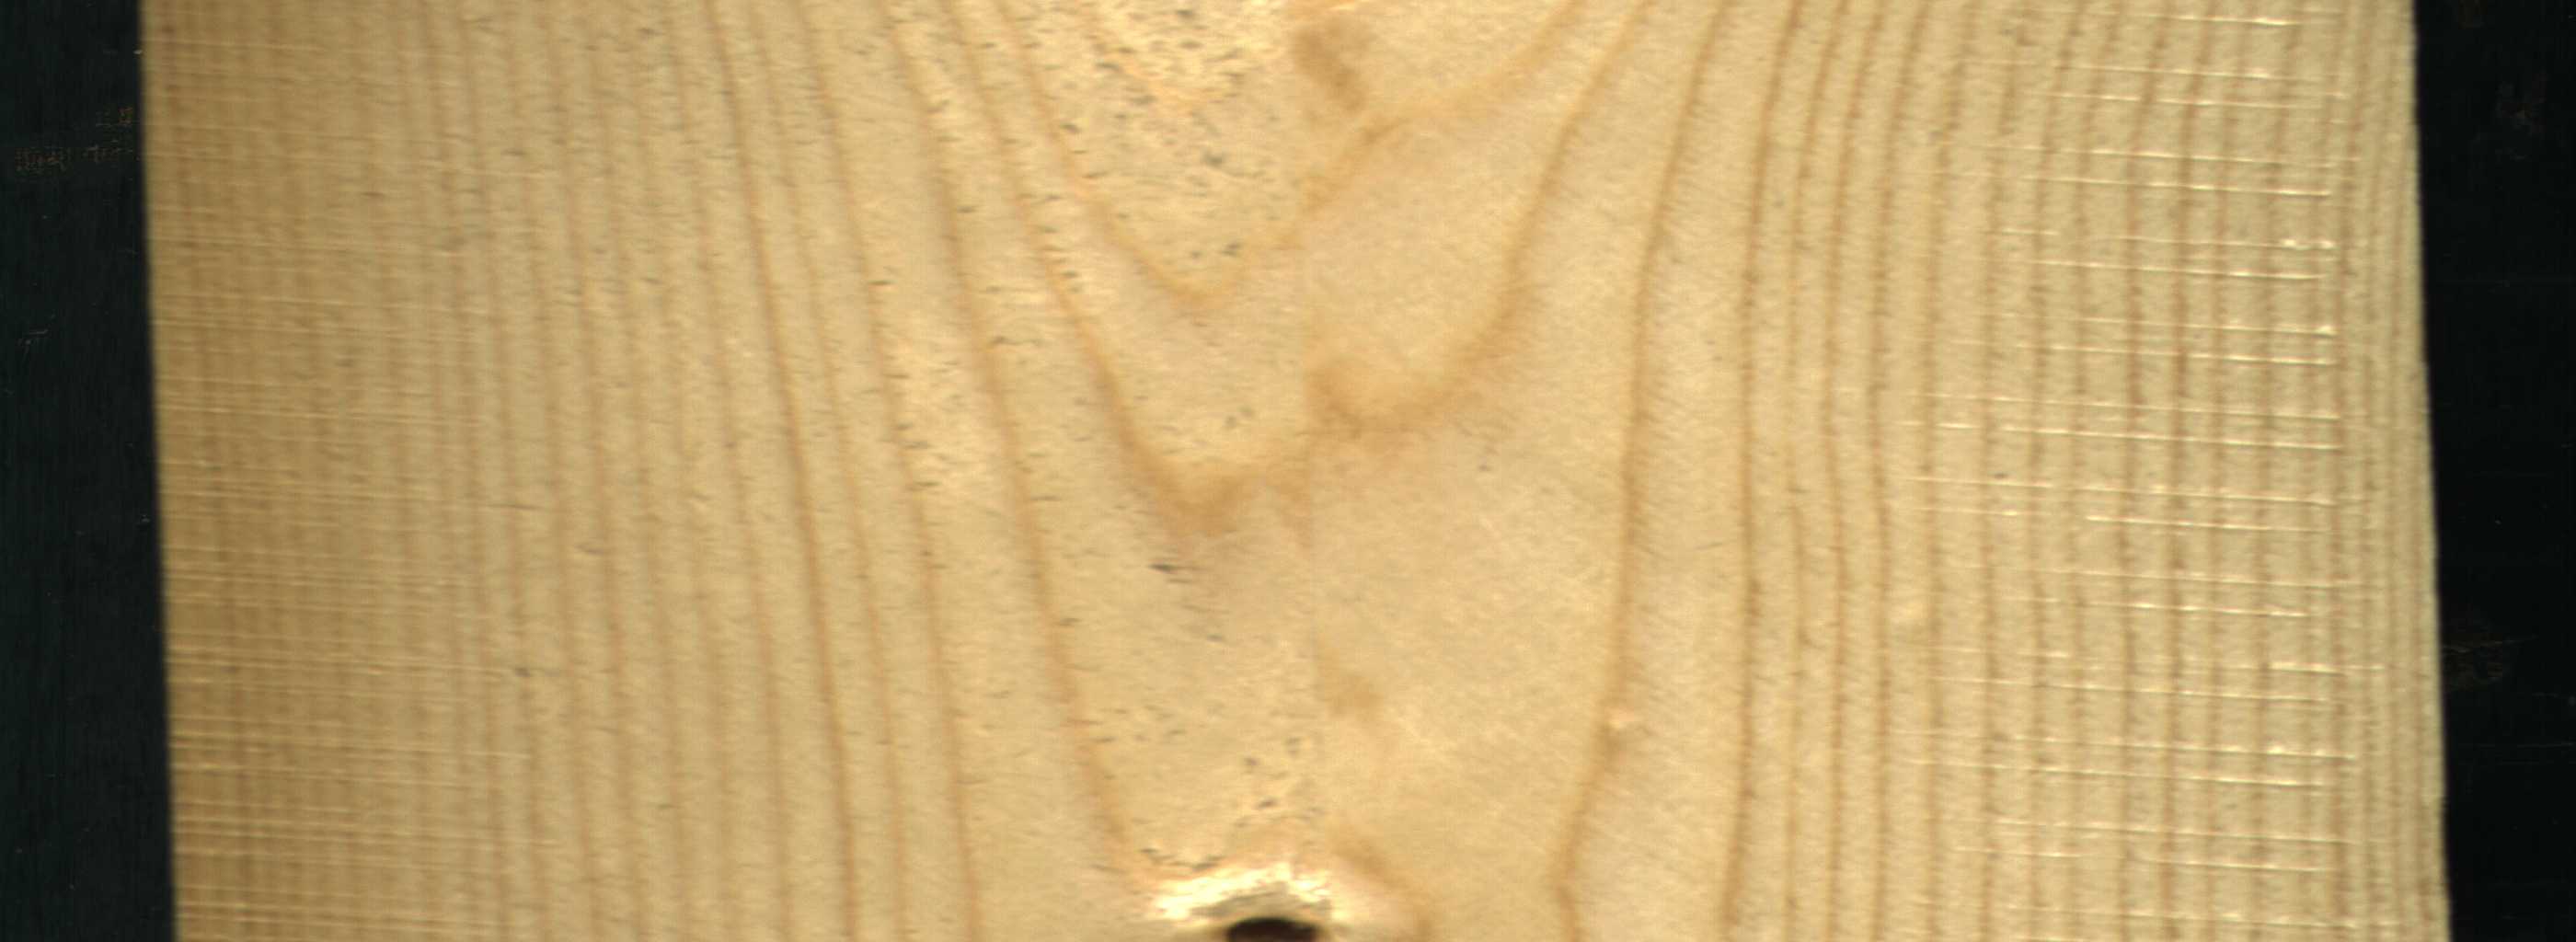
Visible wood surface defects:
Dead_Knot